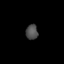
Tissue: lung
Cell type: Epithelial cells
Senescence score: 0.05088
Nuclear area (px): 177
Mean DAPI intensity: 77.774